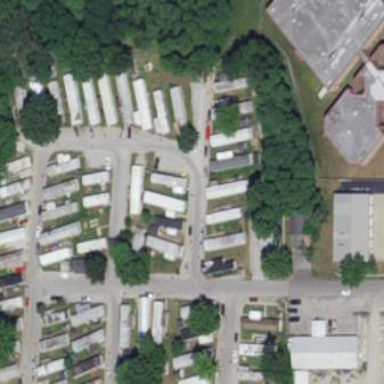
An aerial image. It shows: Residential area with mobile homes.